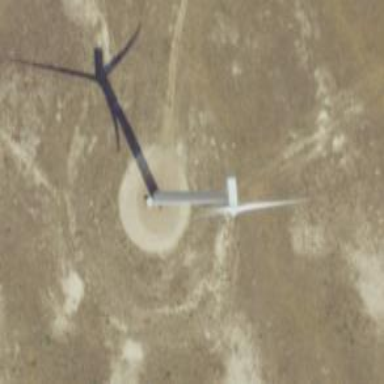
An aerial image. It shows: Wind power generator utilizing wind turbines.